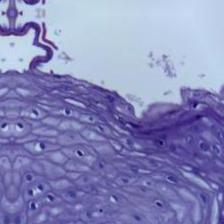
Diagnosis: Normal